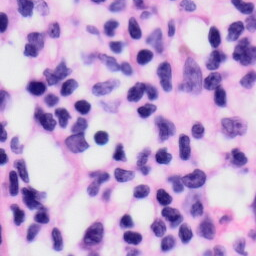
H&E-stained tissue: Skin